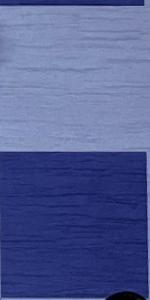
Label: Empty